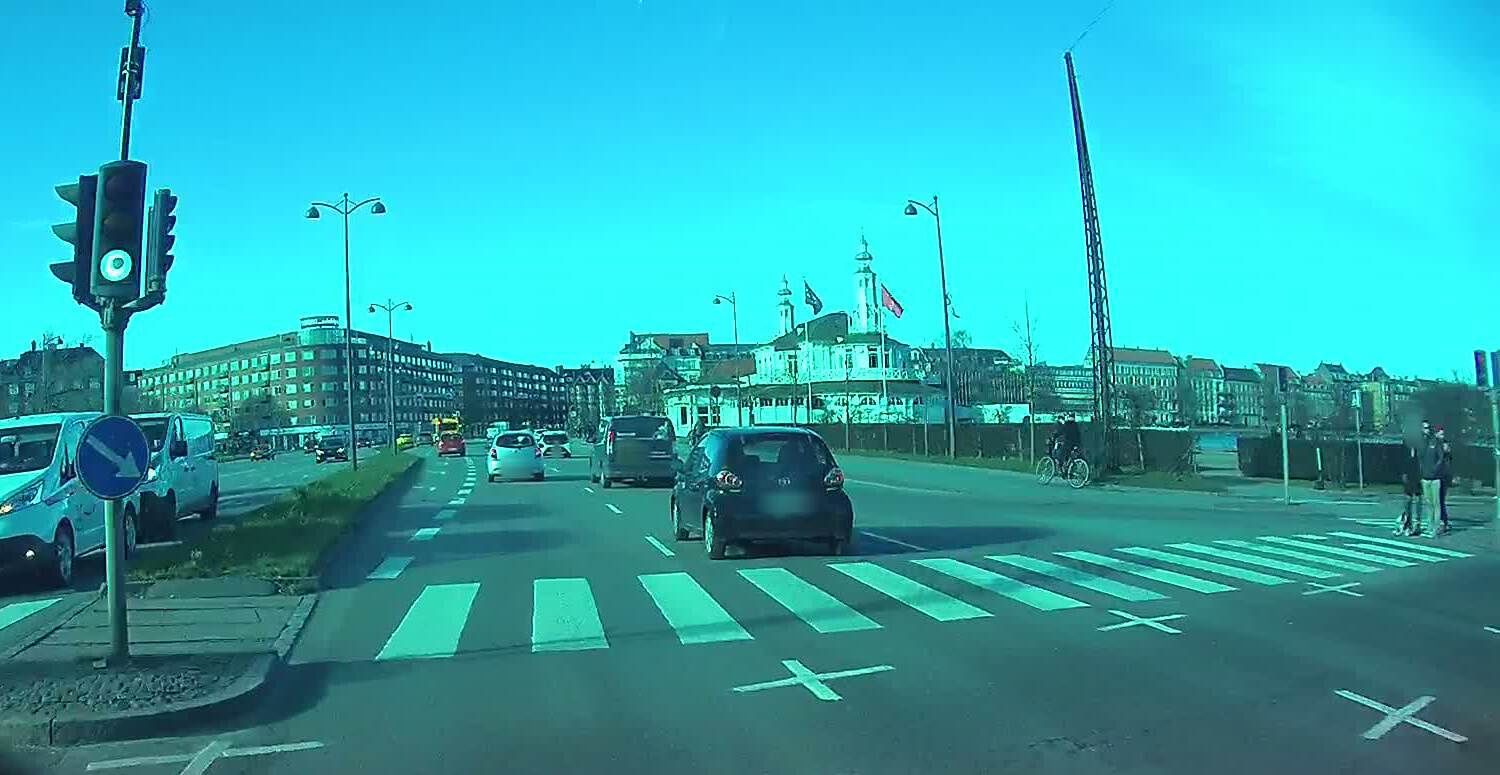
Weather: clear
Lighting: day
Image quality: good
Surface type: driving surface
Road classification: tertiary_link
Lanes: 2
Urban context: urban centre
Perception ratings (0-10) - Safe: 4.54, Lively: 7.39, Beautiful: 6.72, Boring: 7.83, Depressing: 4.03, Wealthy: 2.91